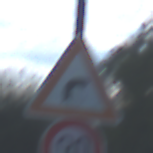
Verkehrszeichen: KurveRechts
Zusatzzeichen unten: Geschwindigkeit90
Umgebung: Outdoor, Nature
Tageszeit: MorningAfternoon
Wetter: PartlyCloudy
Licht: Natural
Jahreszeit: NotSpecified
Kontrast: MediumContrast